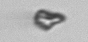
Label: detritus_transparent